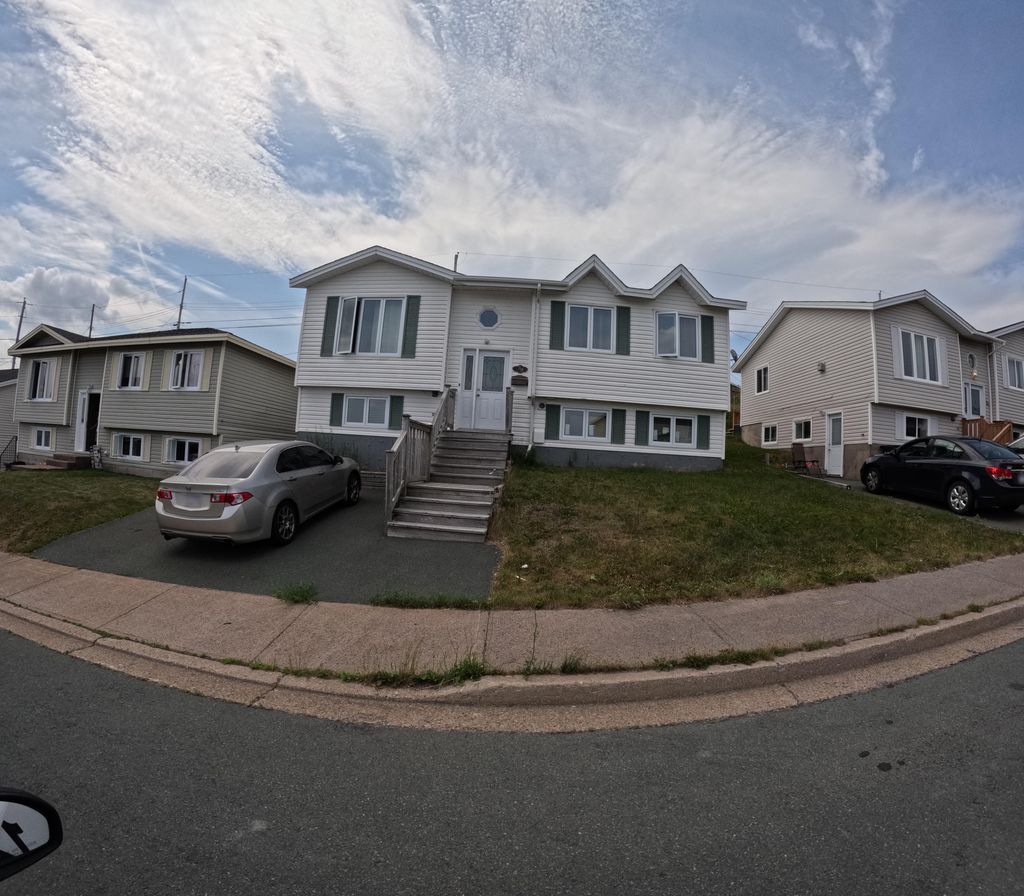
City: st_johns